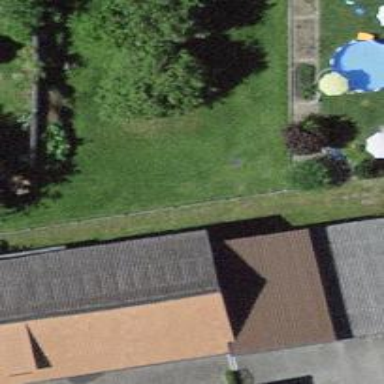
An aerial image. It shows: Garage.